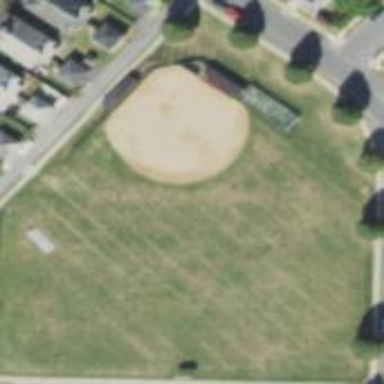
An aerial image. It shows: Baseball pitch for leisure land.